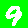
Digit: 9